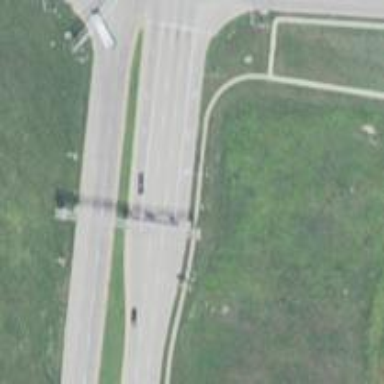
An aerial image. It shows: Trunk highway.